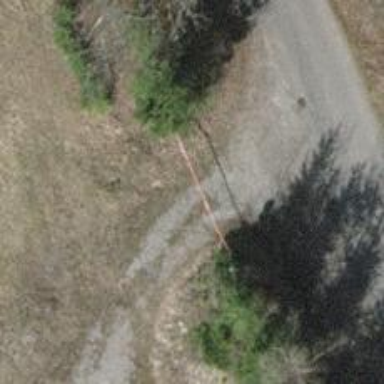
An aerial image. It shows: Lift gate barrier.